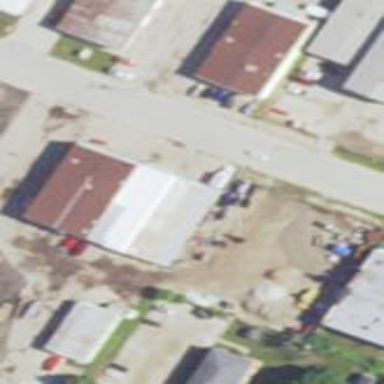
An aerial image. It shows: Commercial building.